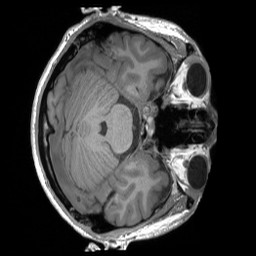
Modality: T1w
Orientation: axial
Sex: male
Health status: ill
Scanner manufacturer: siemens
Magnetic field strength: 3 T
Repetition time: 1.66 s
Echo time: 0.00254 s